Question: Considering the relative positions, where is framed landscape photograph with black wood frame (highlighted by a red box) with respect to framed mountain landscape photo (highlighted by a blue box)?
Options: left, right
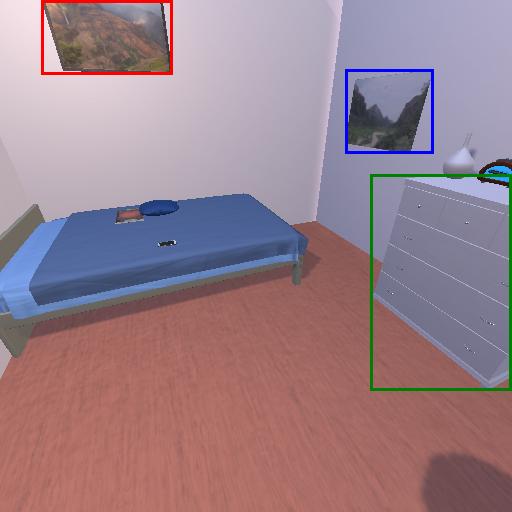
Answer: left